Field crop: maize
Growth stage: 1
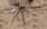
Species: salsola